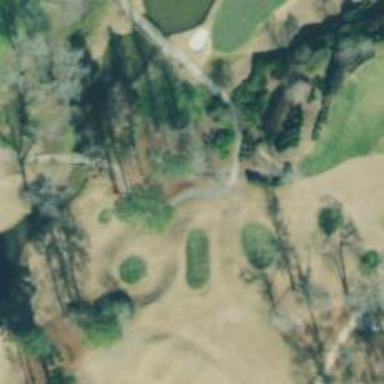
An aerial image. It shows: Path used for both walking and golf.